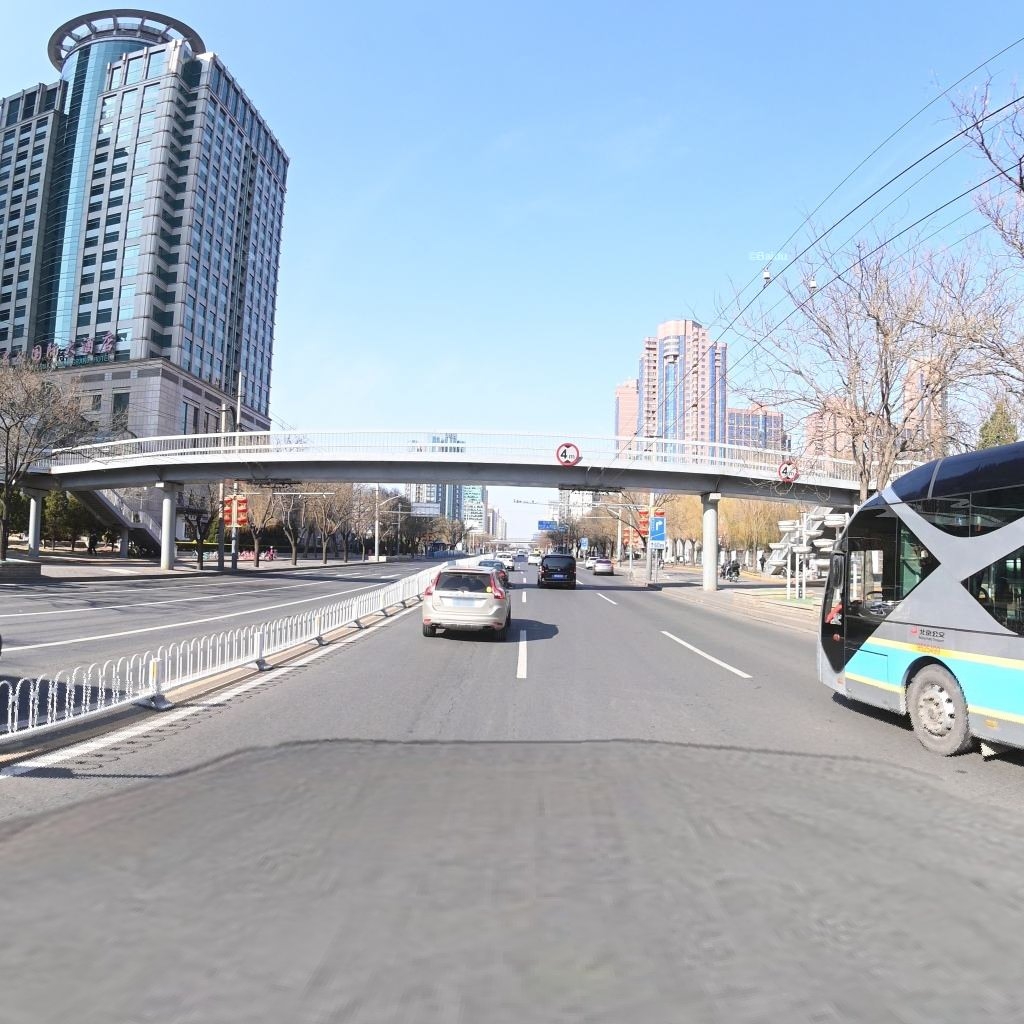
Region: Chaoyang
Road damage annotations: longitudinal crack